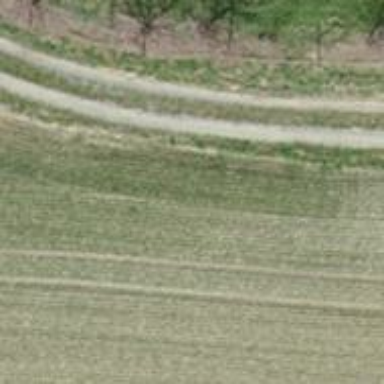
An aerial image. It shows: Pebblestone track with grade3 tracktype.